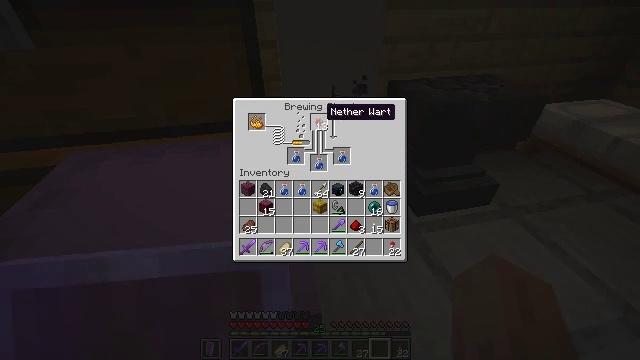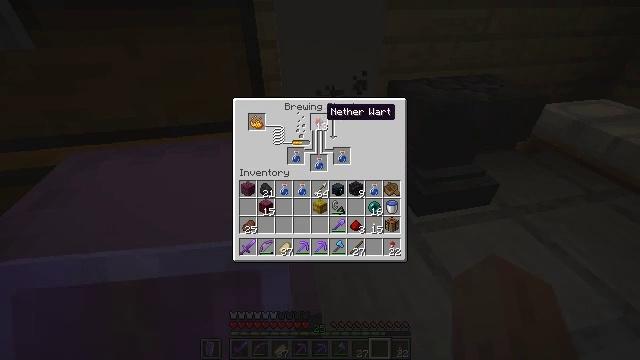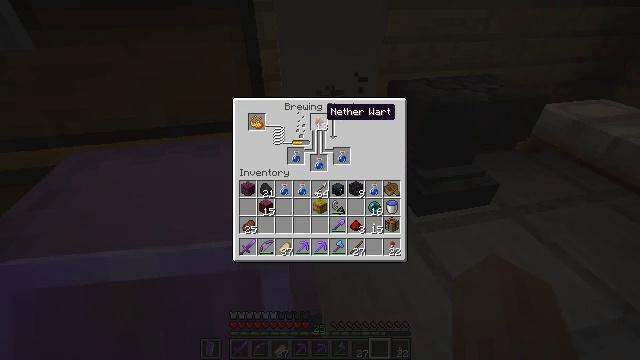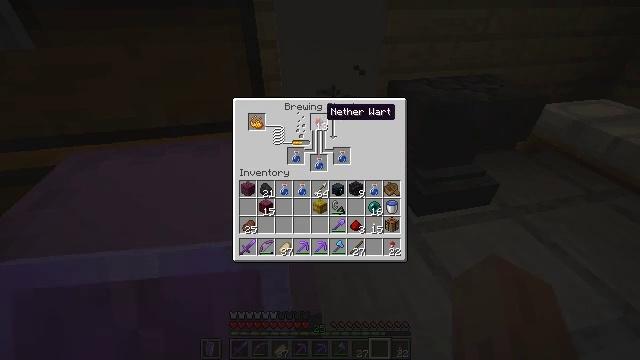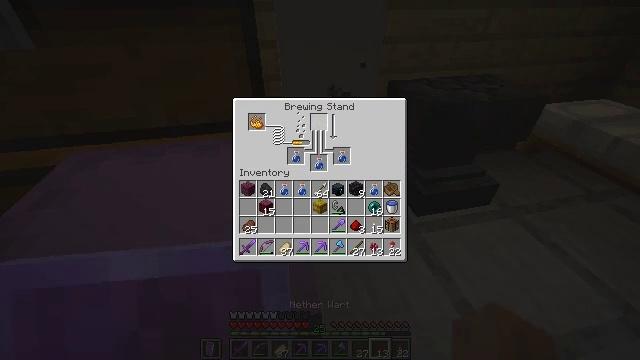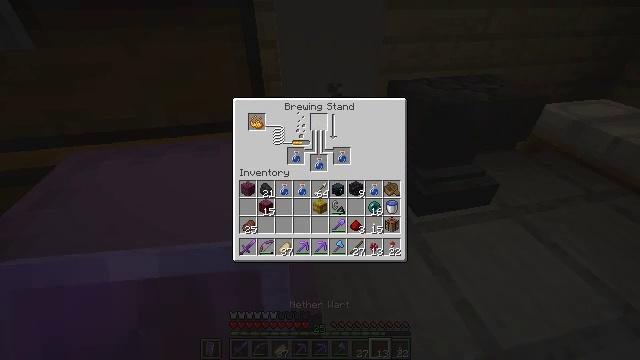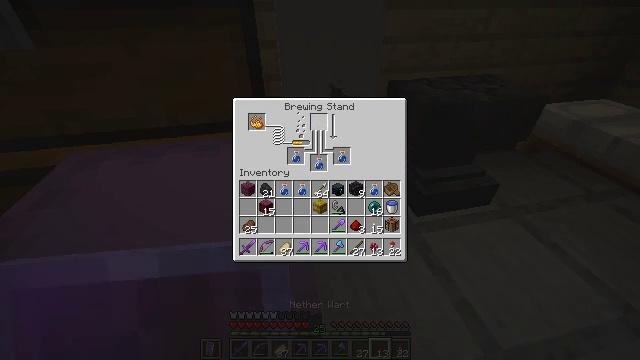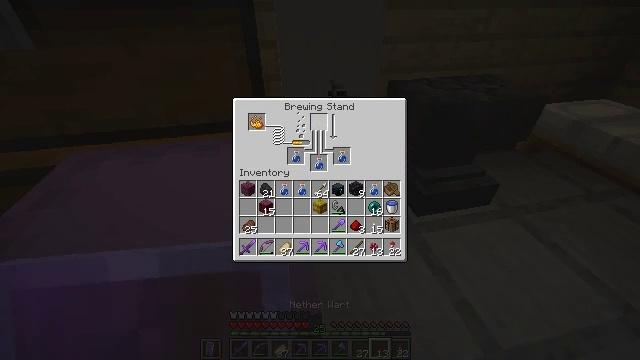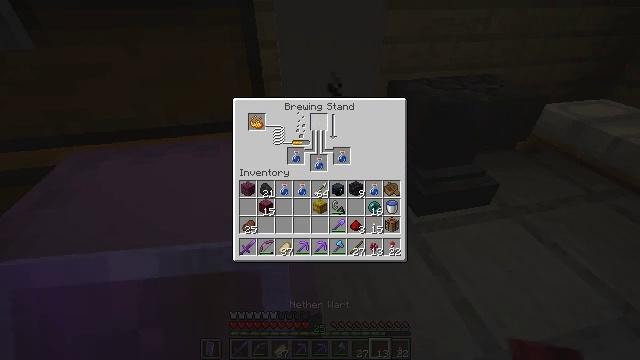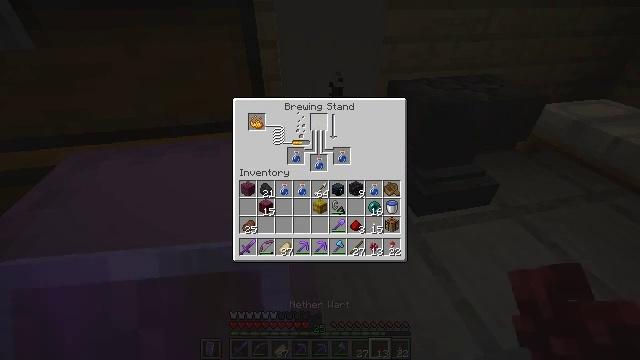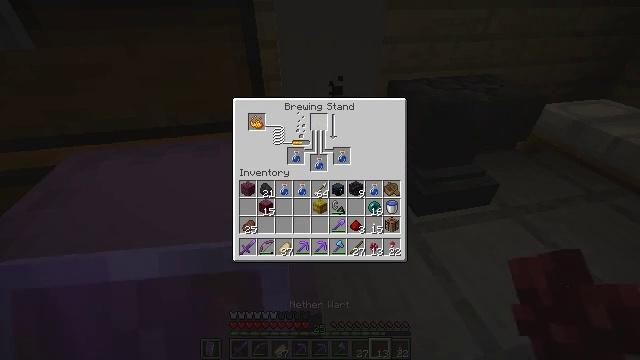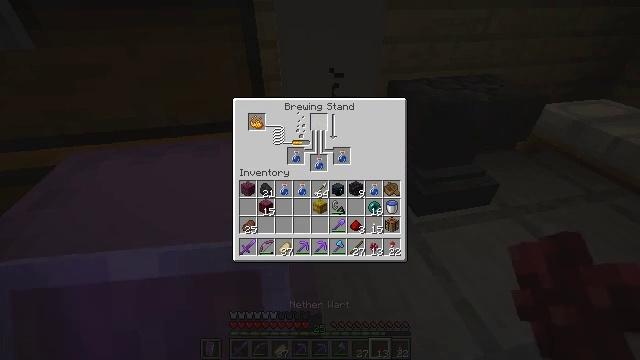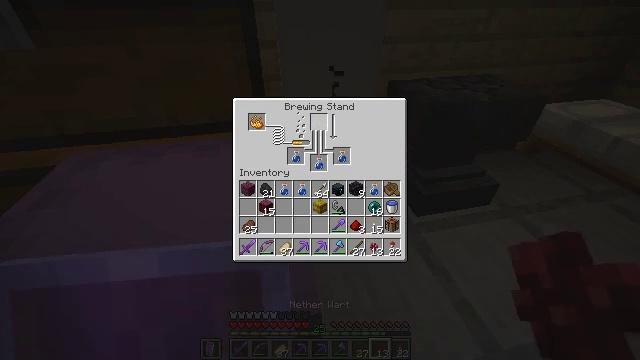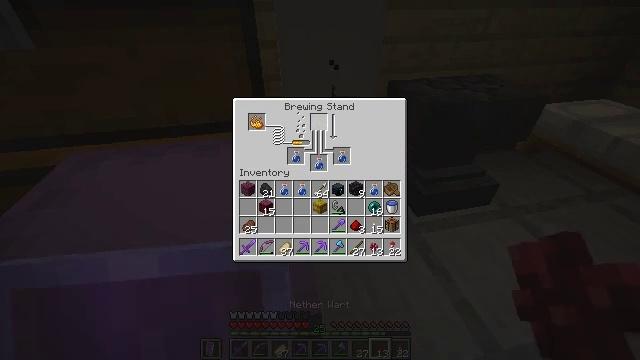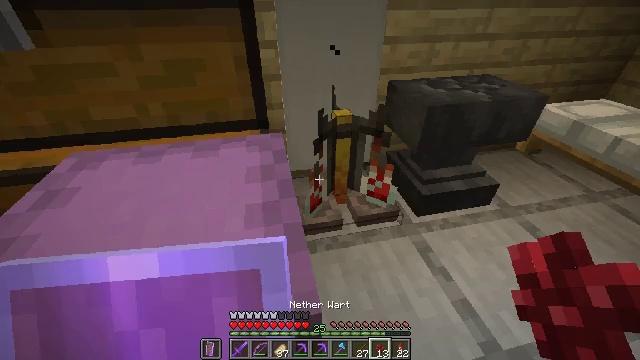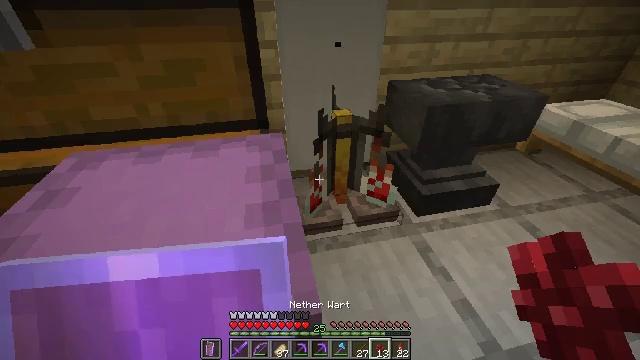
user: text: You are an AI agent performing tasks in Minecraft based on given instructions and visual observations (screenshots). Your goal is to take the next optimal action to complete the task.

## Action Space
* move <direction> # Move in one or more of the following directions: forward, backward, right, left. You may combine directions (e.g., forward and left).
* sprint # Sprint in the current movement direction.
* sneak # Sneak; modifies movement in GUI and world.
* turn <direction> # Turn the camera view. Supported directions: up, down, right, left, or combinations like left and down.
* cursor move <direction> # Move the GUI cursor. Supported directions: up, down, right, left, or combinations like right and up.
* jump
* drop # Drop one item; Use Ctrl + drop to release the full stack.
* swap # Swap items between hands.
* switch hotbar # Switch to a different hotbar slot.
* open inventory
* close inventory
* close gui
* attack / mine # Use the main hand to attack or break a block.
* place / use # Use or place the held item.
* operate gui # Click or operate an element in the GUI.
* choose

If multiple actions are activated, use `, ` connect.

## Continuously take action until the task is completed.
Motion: motion action
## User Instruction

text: Craft crimson planks.
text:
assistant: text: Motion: sneak
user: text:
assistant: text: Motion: sneak
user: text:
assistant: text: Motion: sneak
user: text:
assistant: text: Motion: sneak, attack / mine
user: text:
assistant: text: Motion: sneak, attack / mine
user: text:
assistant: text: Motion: sneak, attack / mine
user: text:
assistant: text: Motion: sneak
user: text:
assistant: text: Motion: no_op
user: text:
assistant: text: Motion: no_op
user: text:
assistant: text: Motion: no_op
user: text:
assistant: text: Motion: no_op
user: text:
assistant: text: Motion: no_op
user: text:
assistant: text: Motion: no_op
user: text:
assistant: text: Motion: no_op
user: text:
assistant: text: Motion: no_op
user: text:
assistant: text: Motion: no_op
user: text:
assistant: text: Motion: turn left and up
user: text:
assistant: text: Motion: turn left and up
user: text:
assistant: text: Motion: turn left and down
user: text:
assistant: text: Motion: turn left
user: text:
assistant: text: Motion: turn left and up
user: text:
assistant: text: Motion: turn left and down
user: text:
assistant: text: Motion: turn left
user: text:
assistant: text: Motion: turn left and up
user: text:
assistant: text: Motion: move forward, turn left and up
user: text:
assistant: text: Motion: move forward
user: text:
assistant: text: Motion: move forward, turn left and up
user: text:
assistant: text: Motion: move forward, turn left and up
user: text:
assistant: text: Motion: move forward
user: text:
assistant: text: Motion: turn left